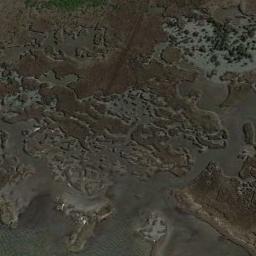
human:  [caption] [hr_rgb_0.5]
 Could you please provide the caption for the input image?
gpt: This wetland has less than ten percent vegetation coverage .

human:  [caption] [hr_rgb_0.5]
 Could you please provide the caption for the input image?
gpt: There are many wetlands of different sizes .

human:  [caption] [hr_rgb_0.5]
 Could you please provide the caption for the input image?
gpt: There are patches of brown bare land in a lake in a wetland .

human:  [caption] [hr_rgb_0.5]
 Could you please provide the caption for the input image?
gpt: The wetland consists of bare land, Dry plants and water .

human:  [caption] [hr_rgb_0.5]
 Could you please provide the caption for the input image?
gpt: There are much water area on the wetland .